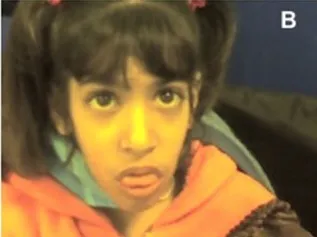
Contrast with (B,C) Facial dysmorphisms seen in two twin sisters with LIG4 deficiency. Note prominent middle third of the face, long nose, micrognathia, long ears, jaundice, protruding tongue. (Face photos published with permission from their mothers).
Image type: medical_photograph (other_medical_photograph)